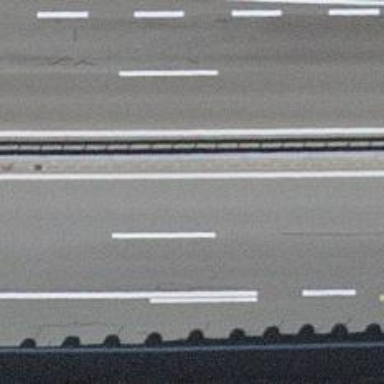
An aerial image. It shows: View of motorway.